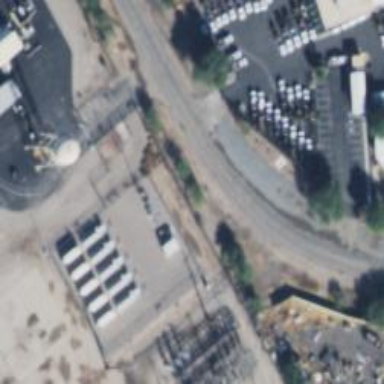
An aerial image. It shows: Switch used for power control.